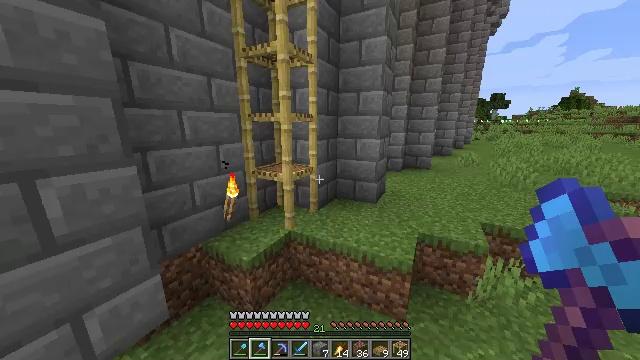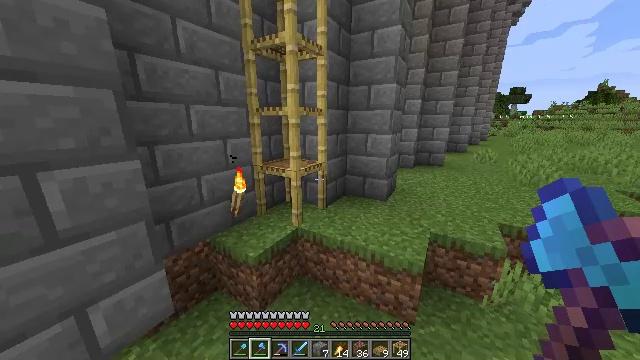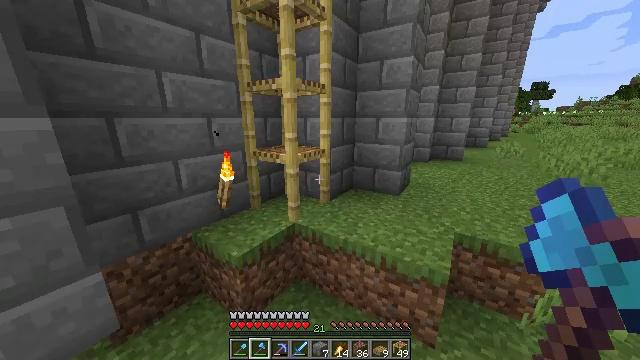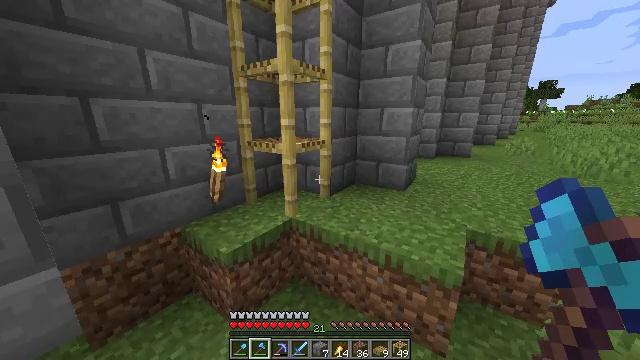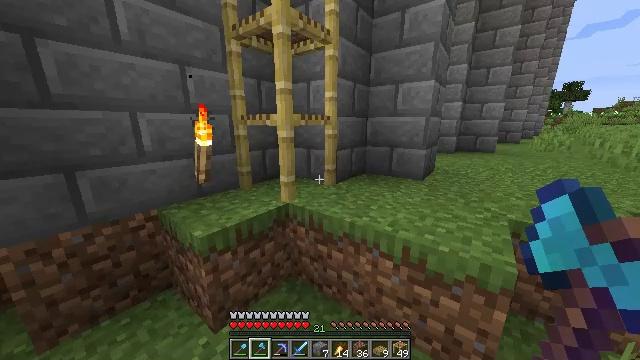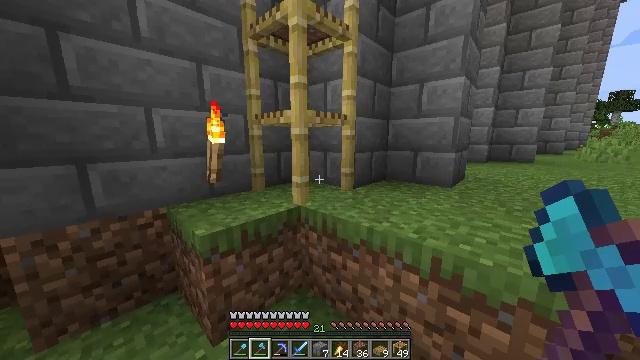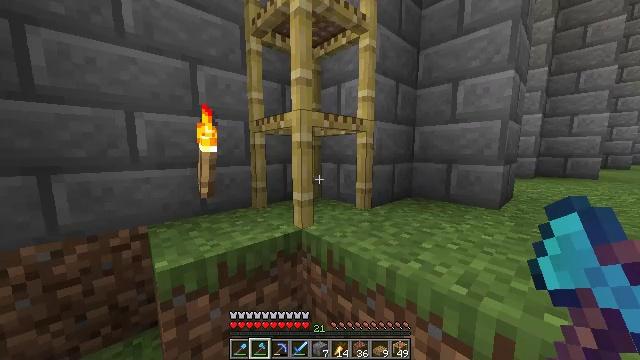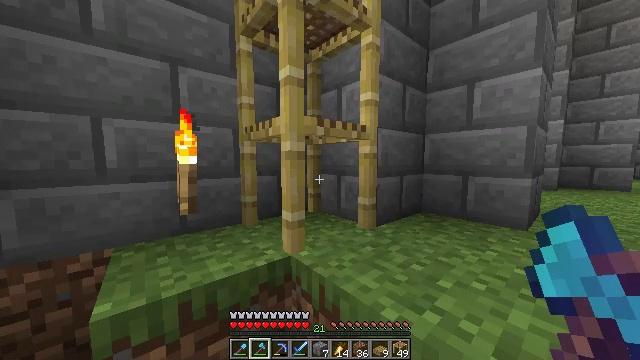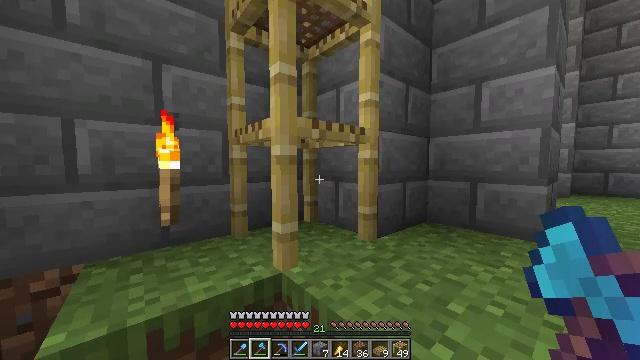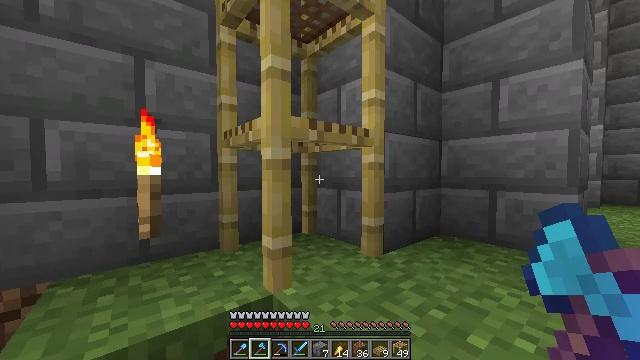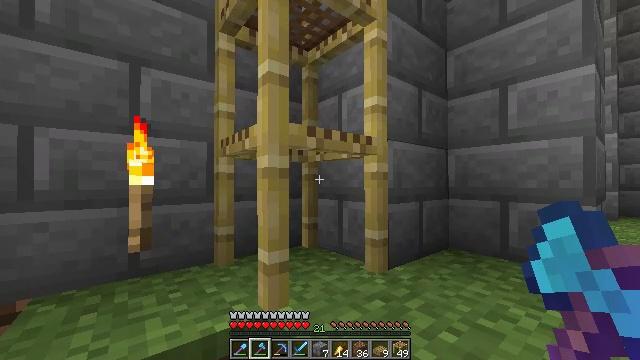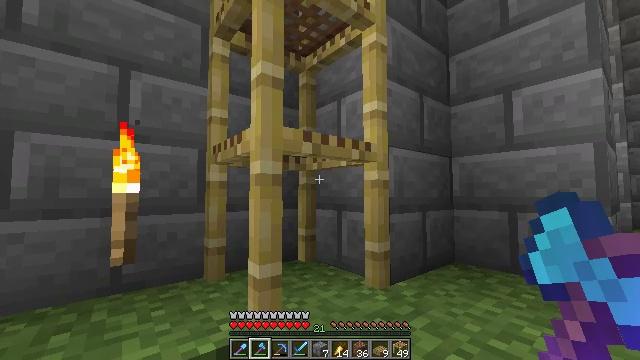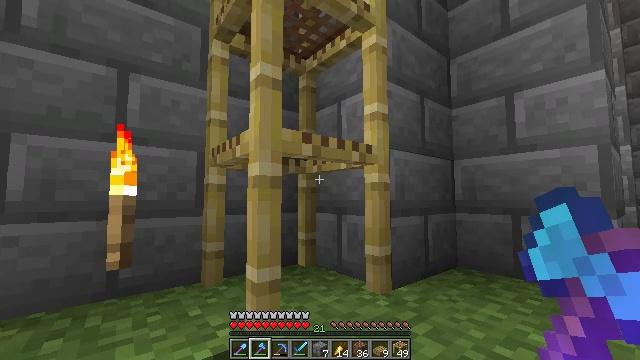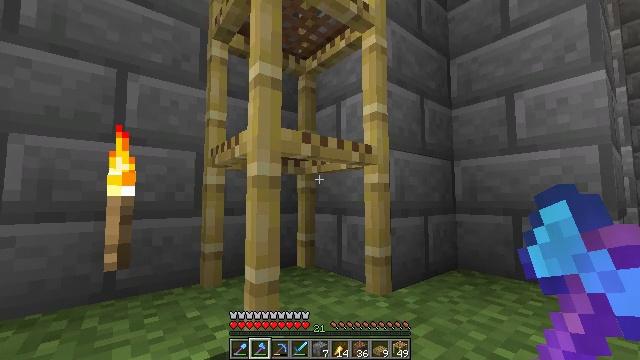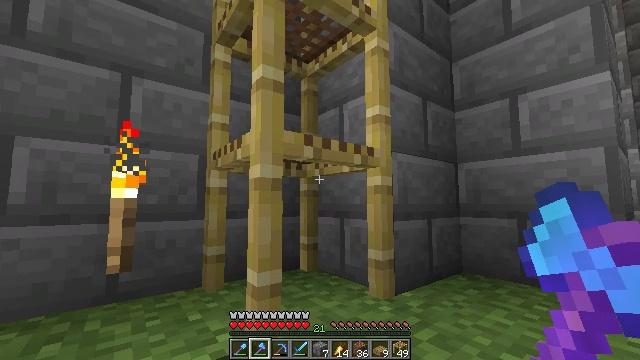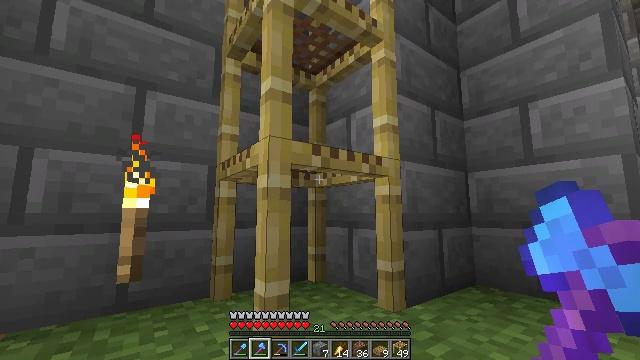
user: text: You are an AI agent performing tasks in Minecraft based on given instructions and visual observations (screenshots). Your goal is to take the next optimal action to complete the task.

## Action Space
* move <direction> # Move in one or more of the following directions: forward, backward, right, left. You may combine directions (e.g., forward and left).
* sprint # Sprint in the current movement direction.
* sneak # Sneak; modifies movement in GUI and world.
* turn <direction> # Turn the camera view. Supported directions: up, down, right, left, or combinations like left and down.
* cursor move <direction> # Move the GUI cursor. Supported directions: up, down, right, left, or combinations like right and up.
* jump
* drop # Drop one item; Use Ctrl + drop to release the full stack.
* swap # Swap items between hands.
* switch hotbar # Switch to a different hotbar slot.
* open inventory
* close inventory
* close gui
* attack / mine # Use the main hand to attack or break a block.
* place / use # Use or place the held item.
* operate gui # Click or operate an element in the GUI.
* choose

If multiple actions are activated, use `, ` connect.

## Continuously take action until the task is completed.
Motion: motion action
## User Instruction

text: Dismantle the scaffolding.
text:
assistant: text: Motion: move forward, turn left and down, jump
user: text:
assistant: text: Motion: move forward, turn left, jump
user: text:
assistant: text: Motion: move forward, jump
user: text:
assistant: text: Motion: move forward, turn left and up, jump
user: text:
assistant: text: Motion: move forward, turn left and up
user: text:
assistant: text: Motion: move forward, turn left and up
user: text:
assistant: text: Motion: turn left and up
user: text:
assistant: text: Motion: turn up
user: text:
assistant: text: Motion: turn up
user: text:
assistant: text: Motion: turn up
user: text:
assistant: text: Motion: turn up
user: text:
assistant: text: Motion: no_op
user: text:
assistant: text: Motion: no_op
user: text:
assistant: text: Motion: no_op
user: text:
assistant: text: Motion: turn left and up
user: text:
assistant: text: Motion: turn left and up
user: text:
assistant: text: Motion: no_op
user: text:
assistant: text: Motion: attack / mine
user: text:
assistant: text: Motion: attack / mine
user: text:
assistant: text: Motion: attack / mine
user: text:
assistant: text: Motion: no_op
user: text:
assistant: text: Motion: no_op
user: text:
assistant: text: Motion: no_op